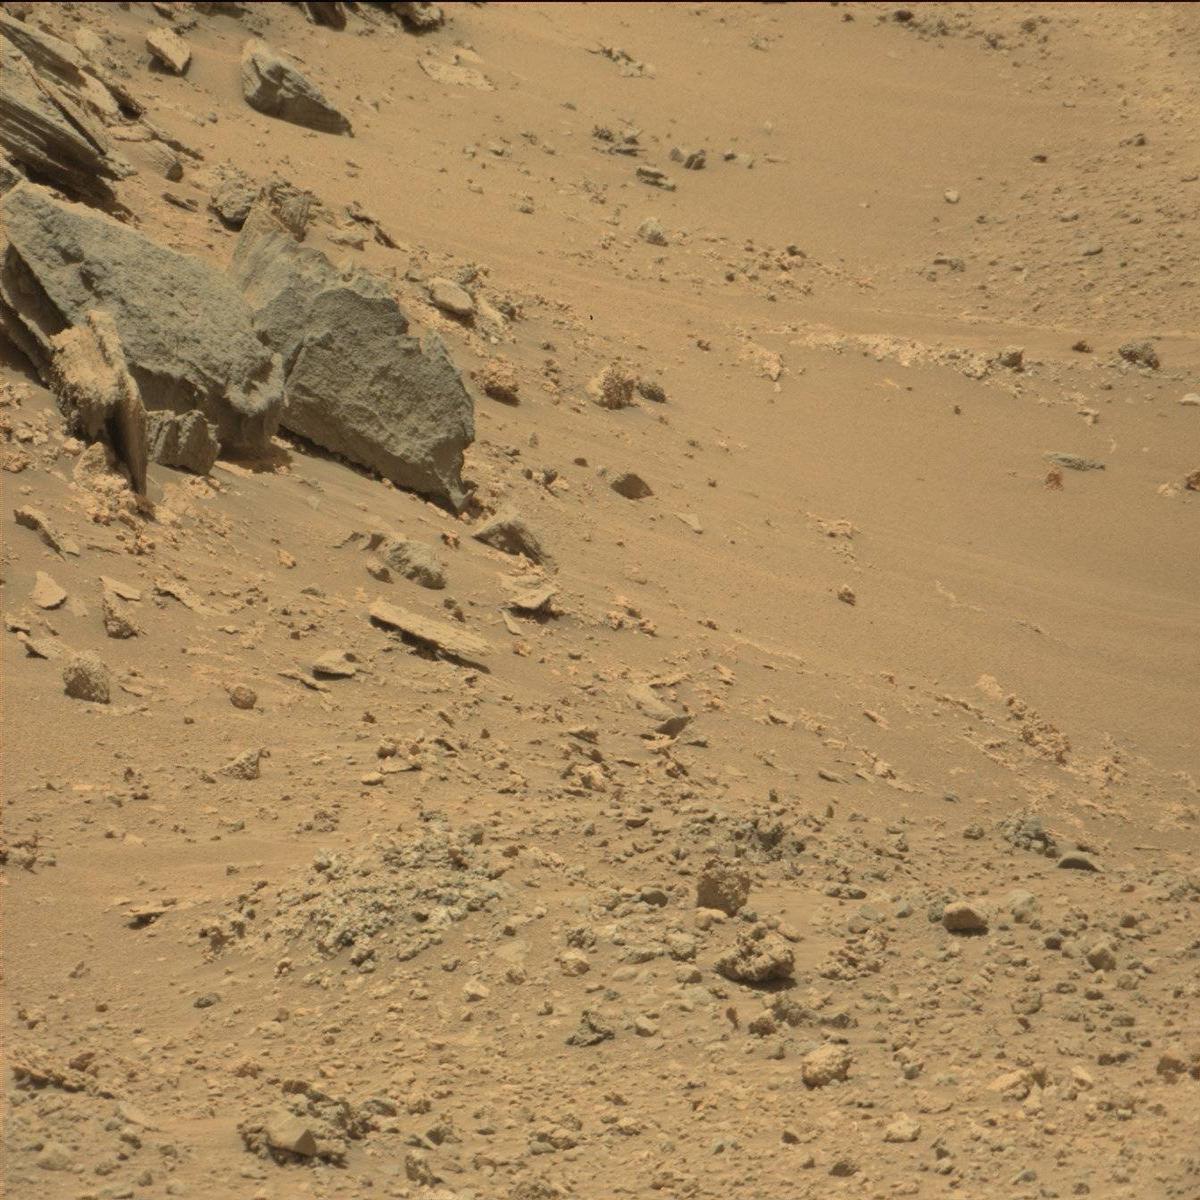
Terrain classes present: Bedrock, Sand / Soil